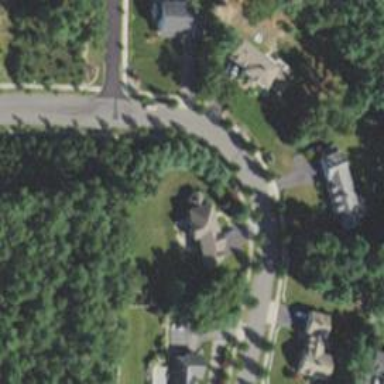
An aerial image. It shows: Smooth asphalt road in residential area.